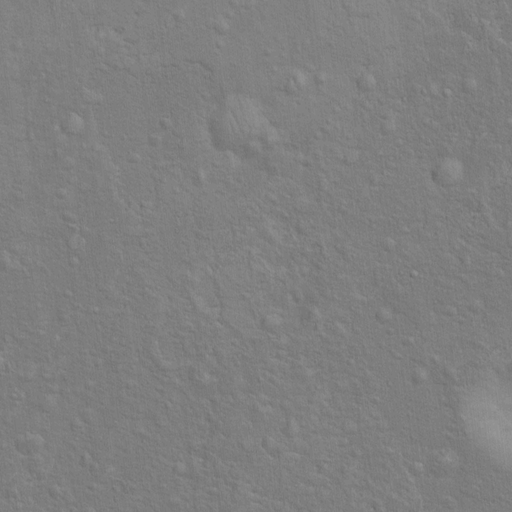
Objects detected: cone